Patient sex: F
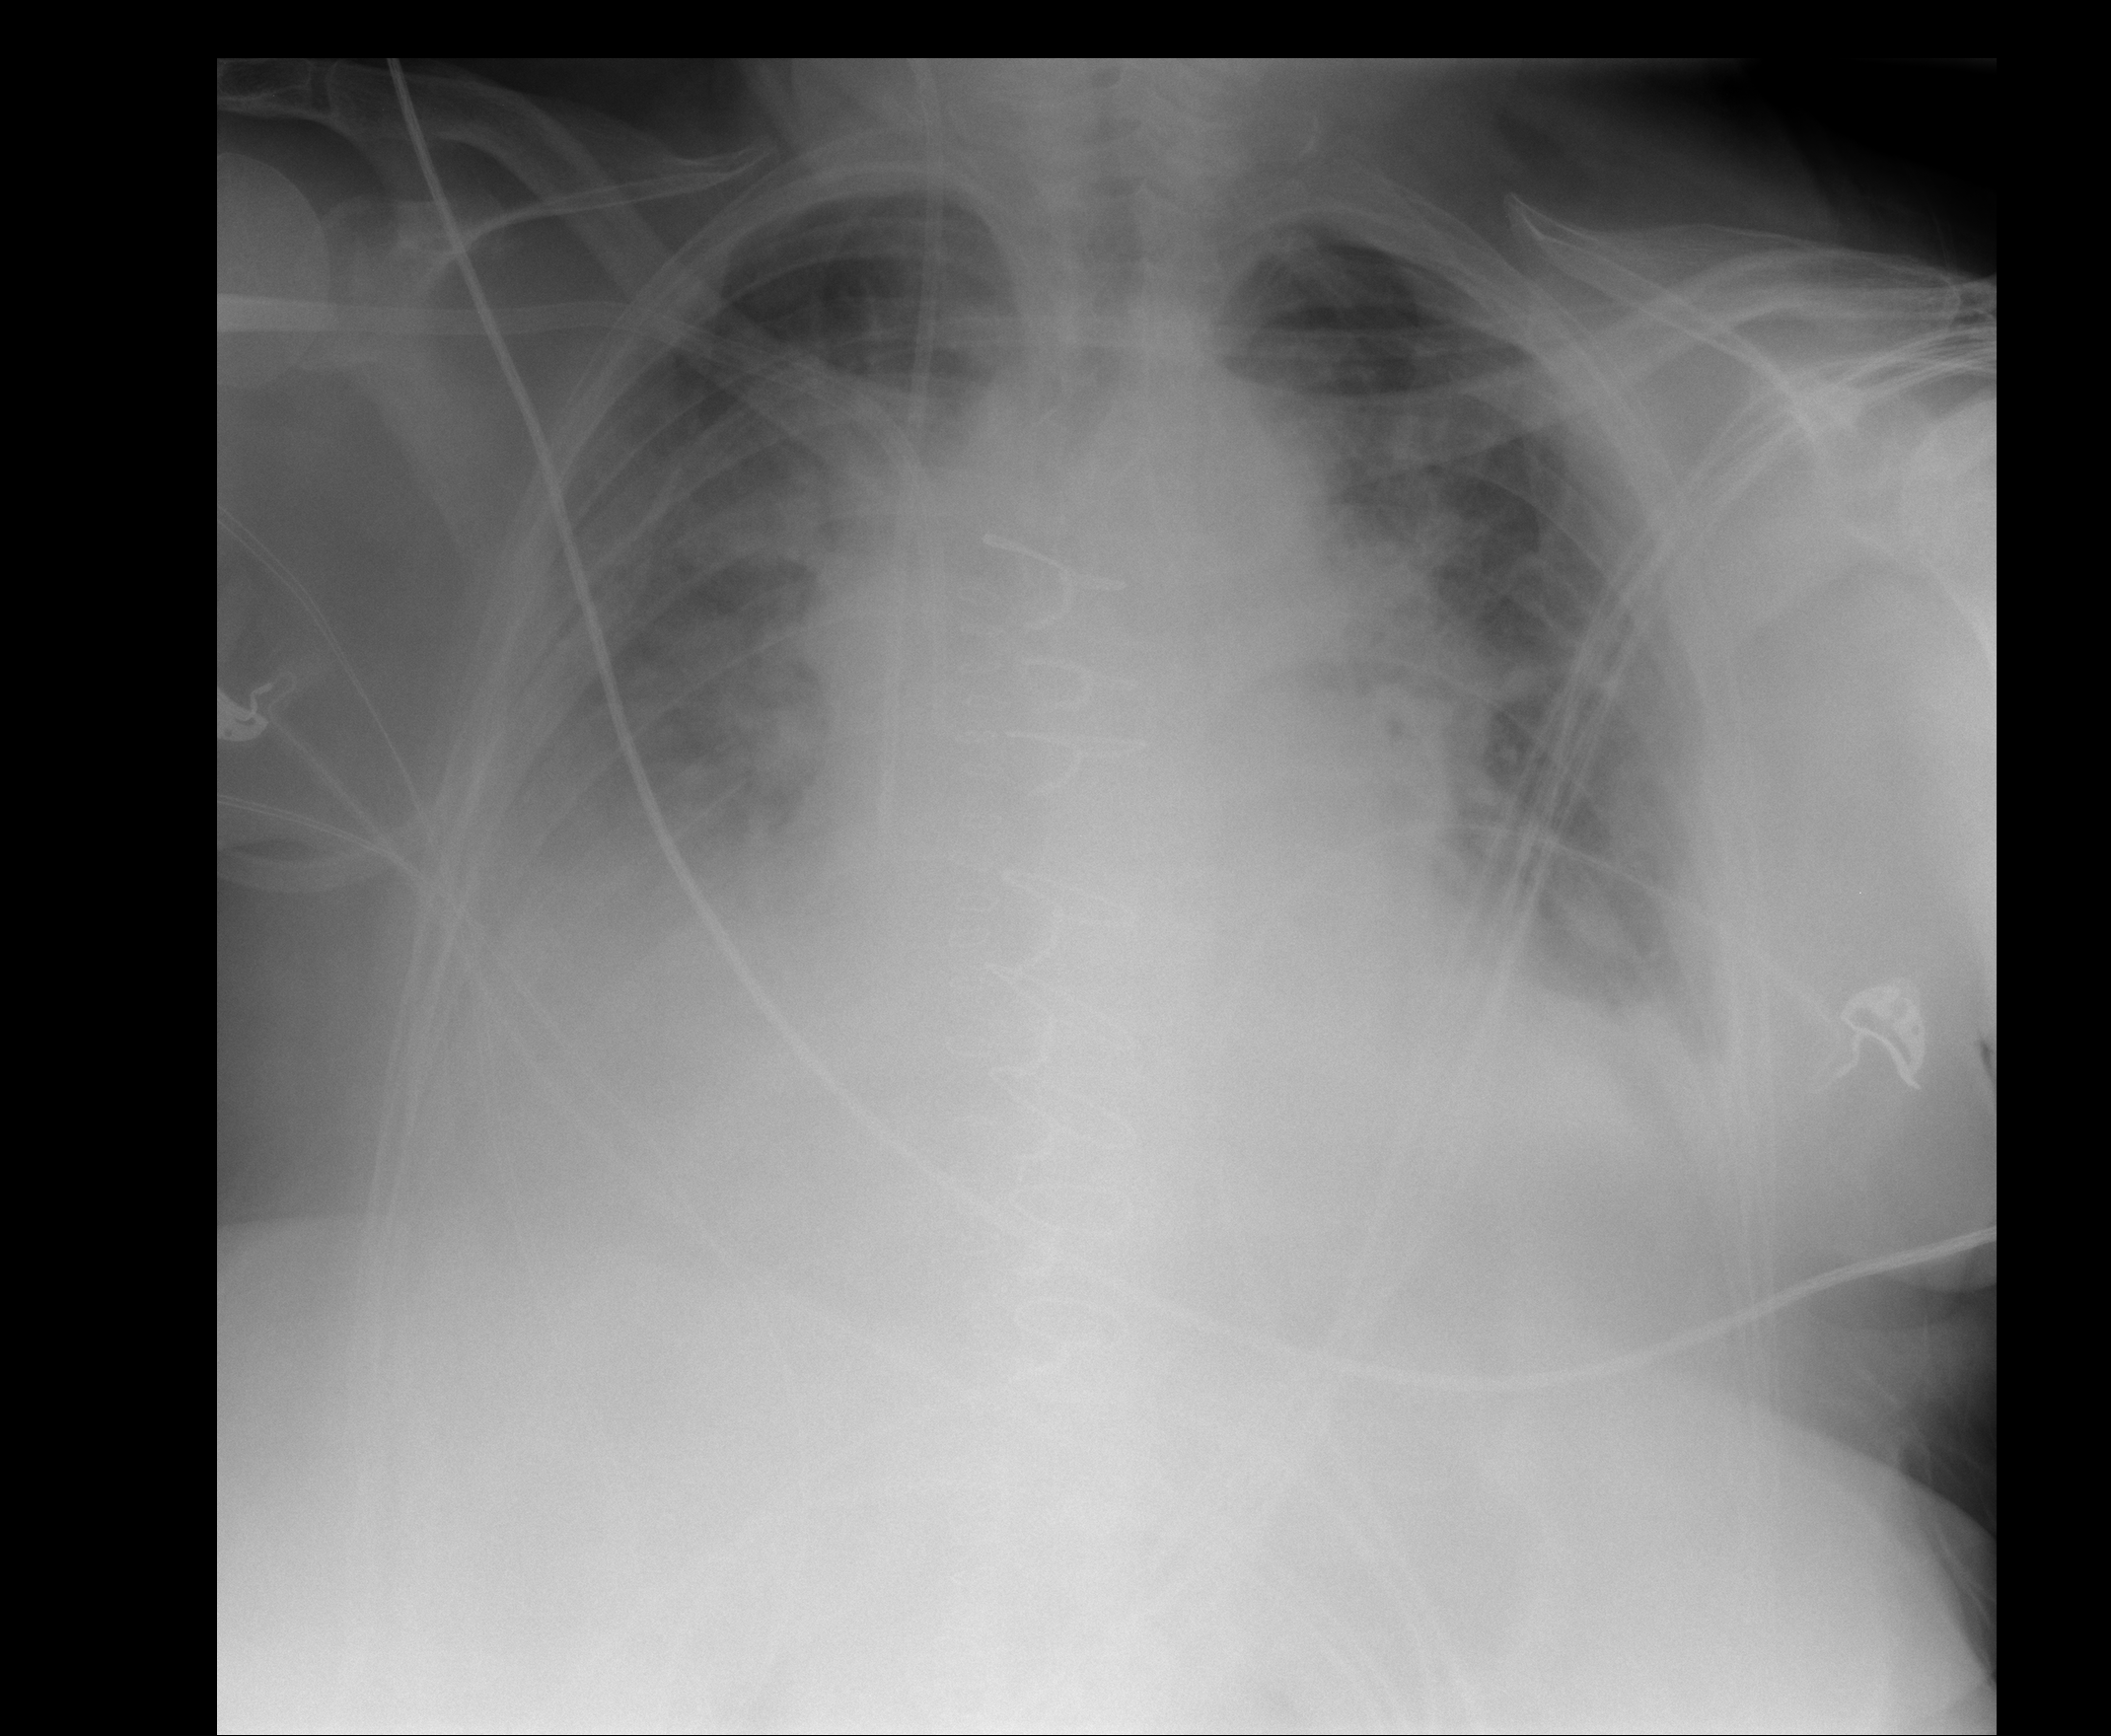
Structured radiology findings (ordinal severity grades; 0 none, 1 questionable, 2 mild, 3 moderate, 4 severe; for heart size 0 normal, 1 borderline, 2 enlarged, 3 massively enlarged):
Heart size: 0
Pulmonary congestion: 3
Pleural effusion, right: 3
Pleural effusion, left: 3
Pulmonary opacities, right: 3
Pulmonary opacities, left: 3
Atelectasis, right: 2
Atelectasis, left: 2